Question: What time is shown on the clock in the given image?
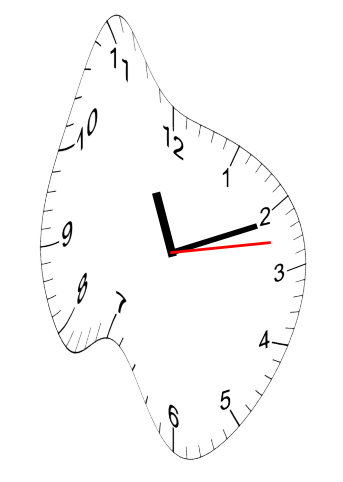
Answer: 11:11:13